Aerial crown-view tile of a tropical tree (Barro Colorado Island, Panama), acquired 20250818:
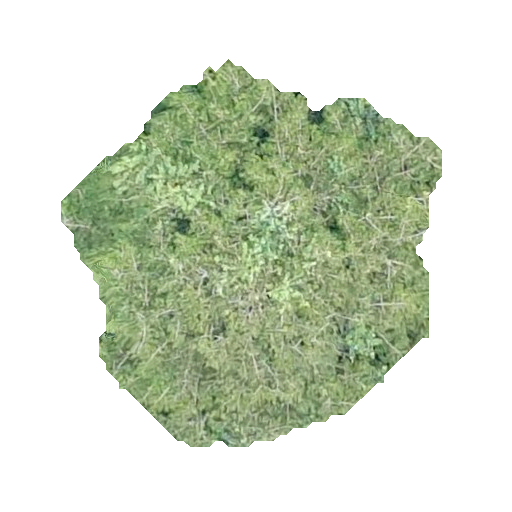
Species: Virola surinamensis
GBIF accepted scientific name: Virola surinamensis
Crown area: 147.561 m²